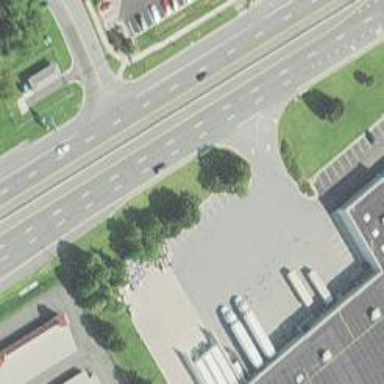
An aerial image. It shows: Trunk link highway.